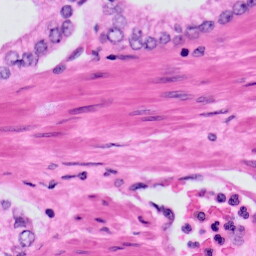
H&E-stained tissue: Prostate